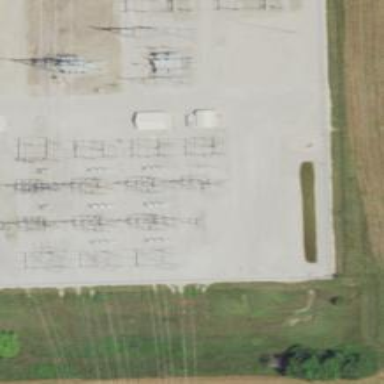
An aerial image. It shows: Switch used for power control.